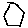
Label: hexagon